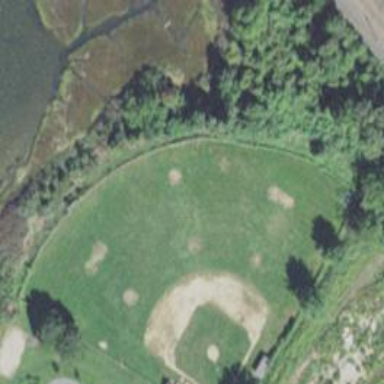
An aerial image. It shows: Baseball pitch for leisure land.